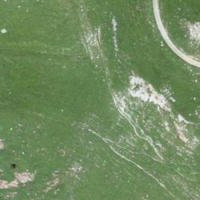
EUNIS habitat code: 26
Species observed at this site:
Hedysarum hedysaroides